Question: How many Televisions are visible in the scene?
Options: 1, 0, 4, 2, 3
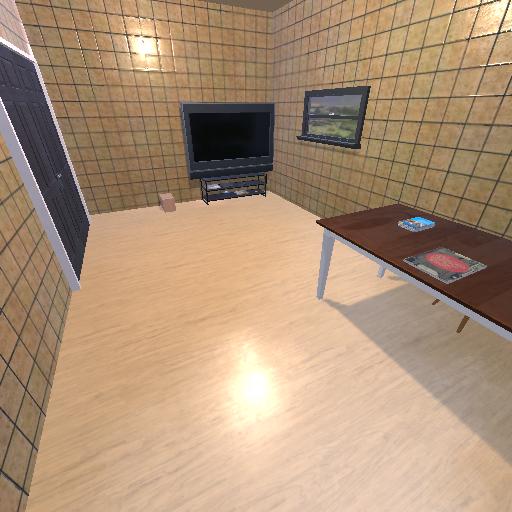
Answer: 1